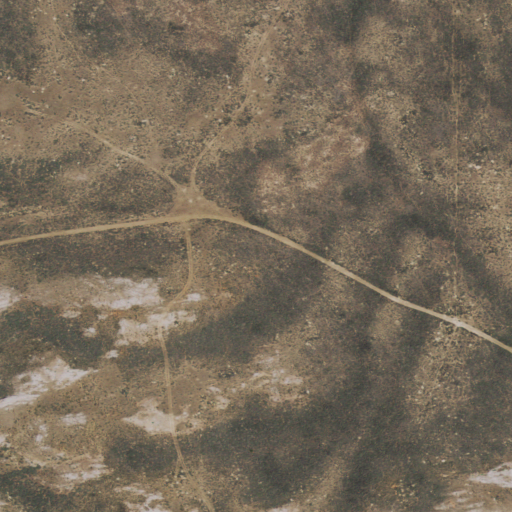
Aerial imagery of gap in Wyoming named Davis Pass containing only shrub